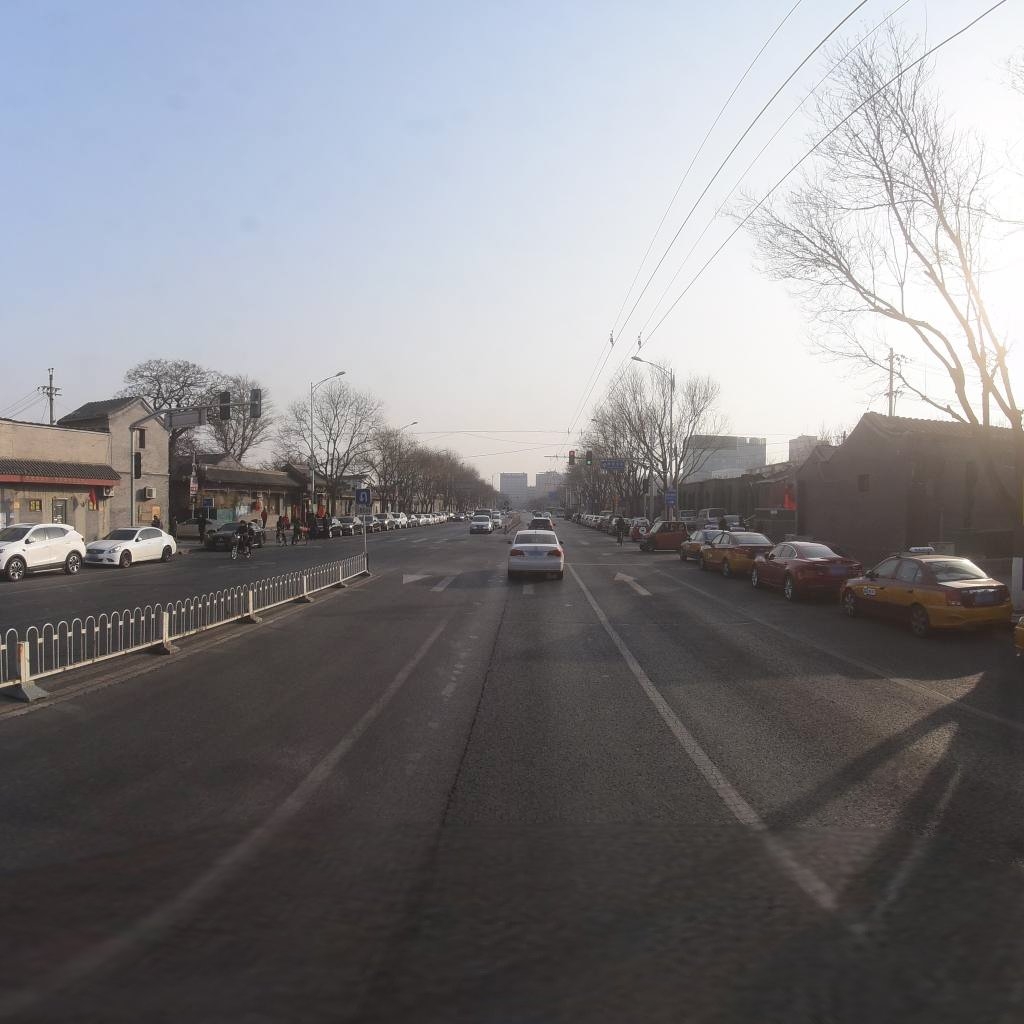
Region: Xicheng
Road damage annotations: transverse crack, longitudinal crack